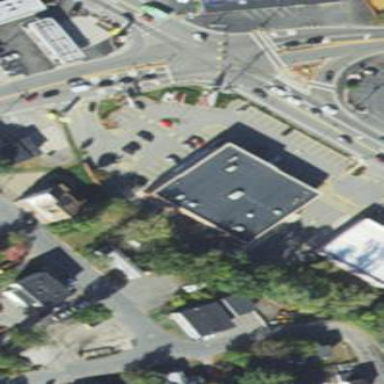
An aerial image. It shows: Pharmacy building.